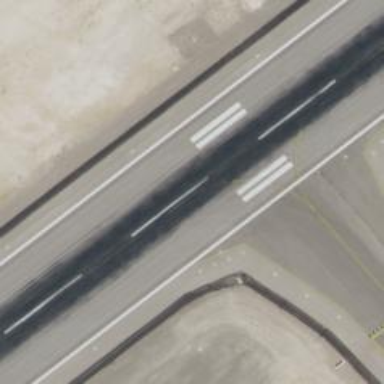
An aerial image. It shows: Image of taxiway at airport.